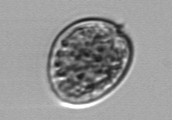
Label: Prorocentrum